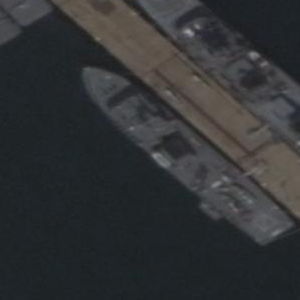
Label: combat